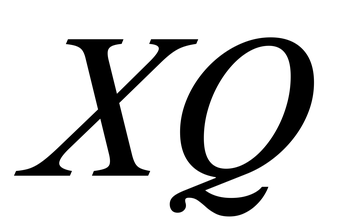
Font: LibreCaslonText-Italic_Medium_Italic